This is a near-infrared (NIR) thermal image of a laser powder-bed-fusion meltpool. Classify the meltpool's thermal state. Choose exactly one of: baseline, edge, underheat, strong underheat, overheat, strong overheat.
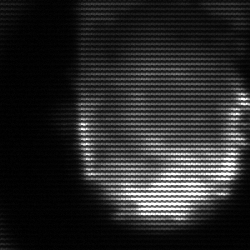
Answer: baseline